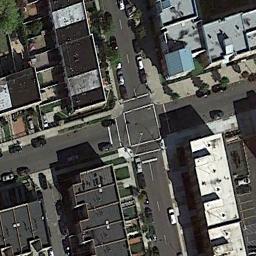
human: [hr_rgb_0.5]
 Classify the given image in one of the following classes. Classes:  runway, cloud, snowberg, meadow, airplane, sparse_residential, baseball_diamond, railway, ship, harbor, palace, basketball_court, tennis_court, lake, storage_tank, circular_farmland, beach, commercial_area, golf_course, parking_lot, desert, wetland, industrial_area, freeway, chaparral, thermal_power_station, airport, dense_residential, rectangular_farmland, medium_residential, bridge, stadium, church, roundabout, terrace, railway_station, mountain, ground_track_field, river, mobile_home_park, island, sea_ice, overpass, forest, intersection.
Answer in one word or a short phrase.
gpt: intersection